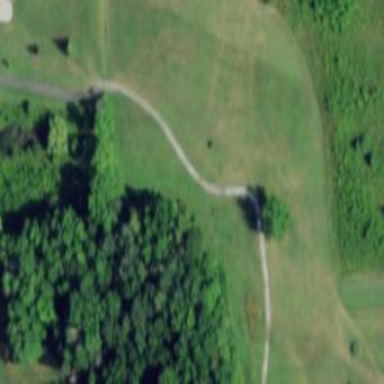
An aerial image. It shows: Scenic golf fairway.